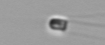
Label: Chaetoceros_subtilis